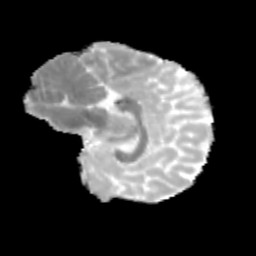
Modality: MD
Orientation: sagittal
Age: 10
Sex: female
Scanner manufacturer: siemens
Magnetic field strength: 3 T
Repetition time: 3.8 s
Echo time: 0.07 s